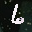
Label: 6